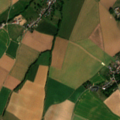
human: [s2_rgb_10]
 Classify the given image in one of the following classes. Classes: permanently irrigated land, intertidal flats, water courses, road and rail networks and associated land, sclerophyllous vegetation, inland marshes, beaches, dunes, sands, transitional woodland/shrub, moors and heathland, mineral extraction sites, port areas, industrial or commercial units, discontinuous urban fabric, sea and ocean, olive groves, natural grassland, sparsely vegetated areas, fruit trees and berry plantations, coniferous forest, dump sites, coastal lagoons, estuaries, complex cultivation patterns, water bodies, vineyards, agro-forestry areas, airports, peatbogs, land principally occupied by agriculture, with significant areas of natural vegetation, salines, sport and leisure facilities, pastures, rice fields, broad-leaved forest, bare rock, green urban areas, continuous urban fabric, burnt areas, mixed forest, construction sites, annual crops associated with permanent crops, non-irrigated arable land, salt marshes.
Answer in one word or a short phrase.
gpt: discontinuous urban fabric, non-irrigated arable land, pastures, land principally occupied by agriculture, with significant areas of natural vegetation